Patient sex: F
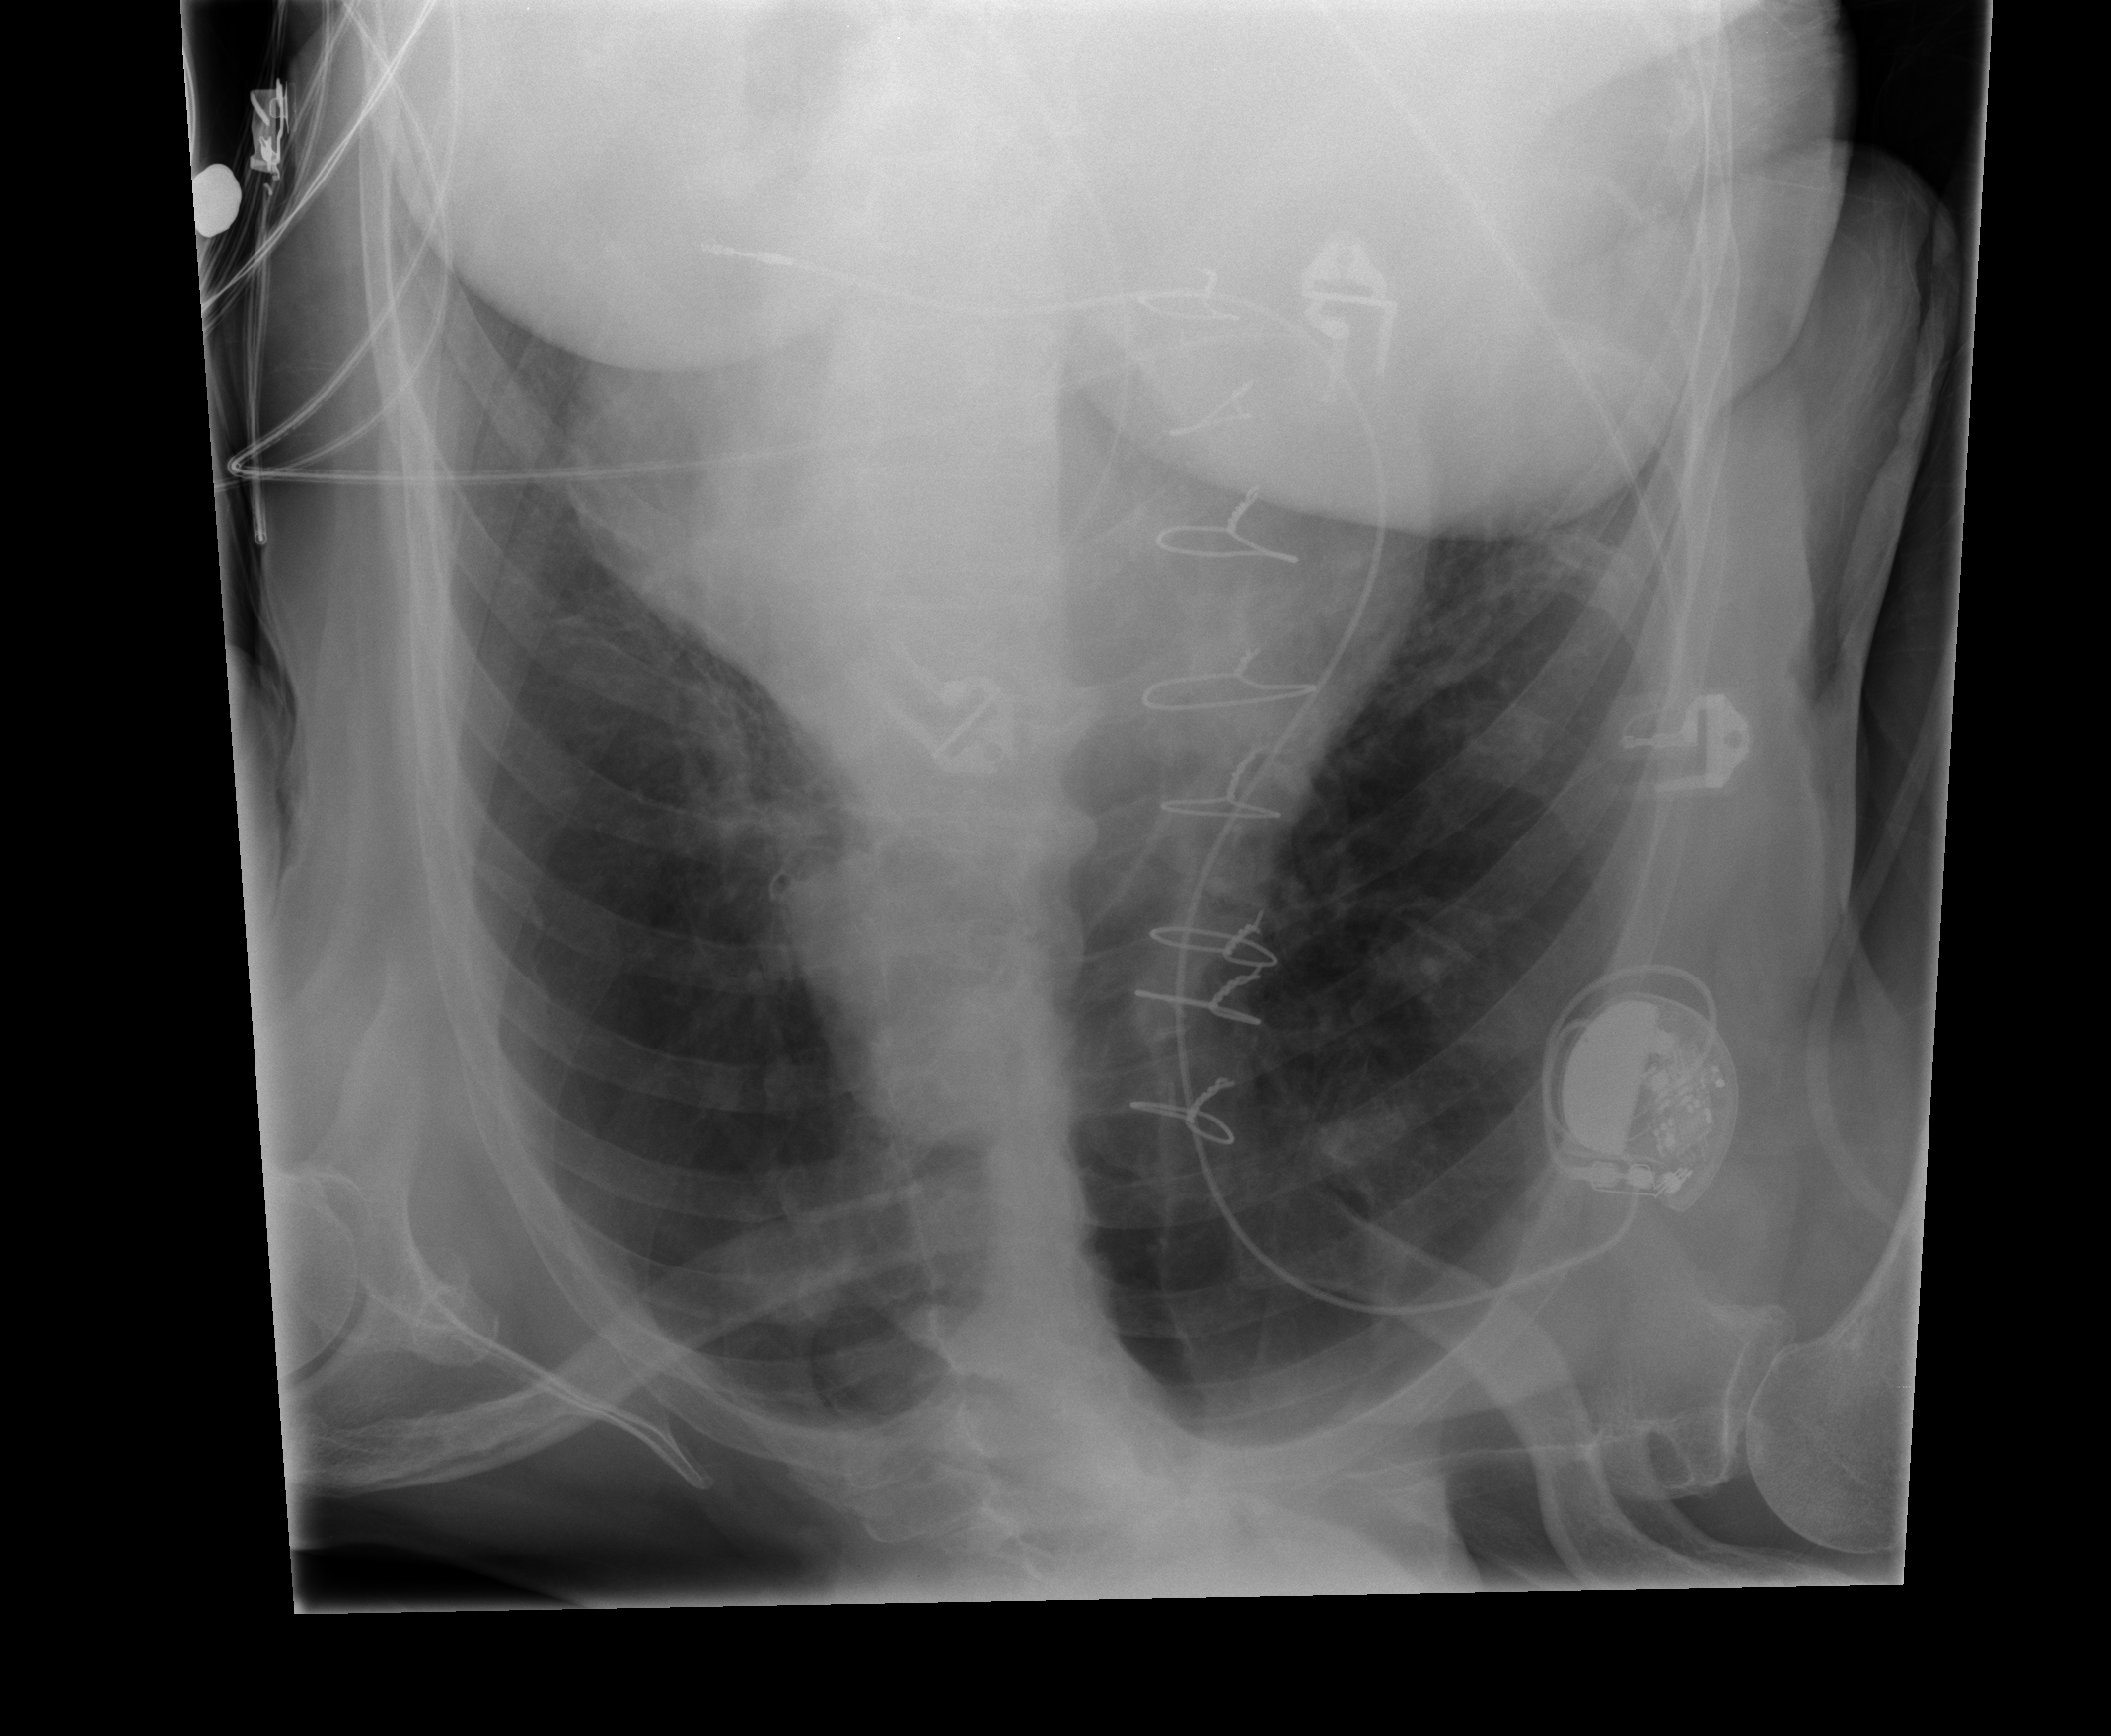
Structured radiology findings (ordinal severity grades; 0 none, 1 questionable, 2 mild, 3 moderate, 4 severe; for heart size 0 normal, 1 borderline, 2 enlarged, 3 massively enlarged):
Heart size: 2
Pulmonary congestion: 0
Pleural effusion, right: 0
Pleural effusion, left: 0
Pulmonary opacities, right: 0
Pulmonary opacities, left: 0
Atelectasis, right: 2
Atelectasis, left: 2